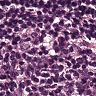
Metastatic tissue present: no